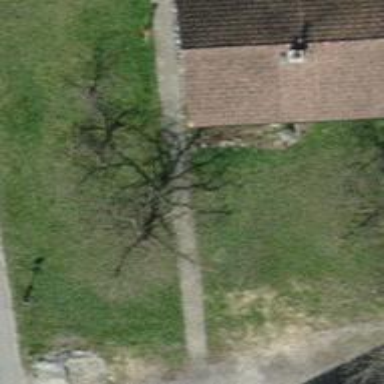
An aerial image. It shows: Single tag "natural: tree."